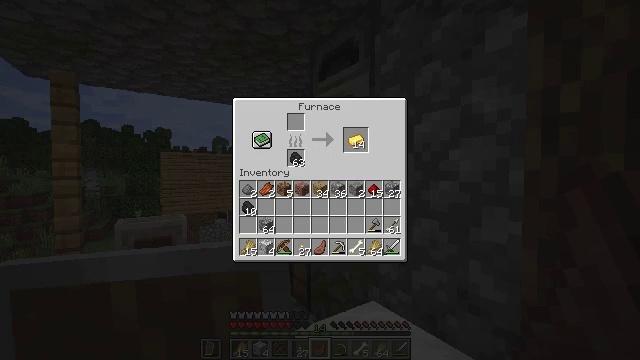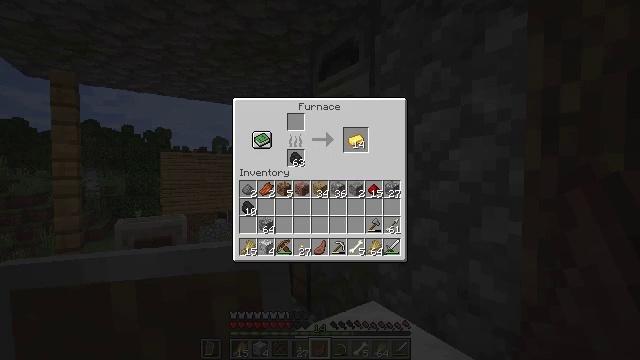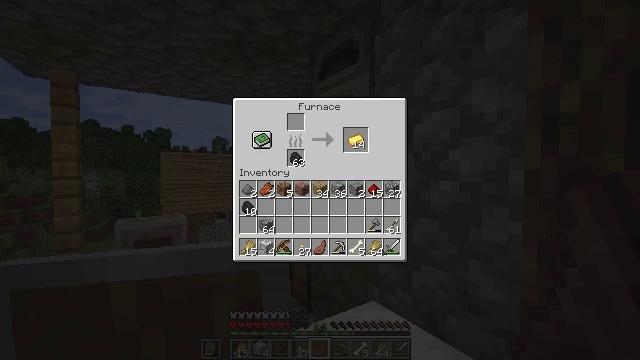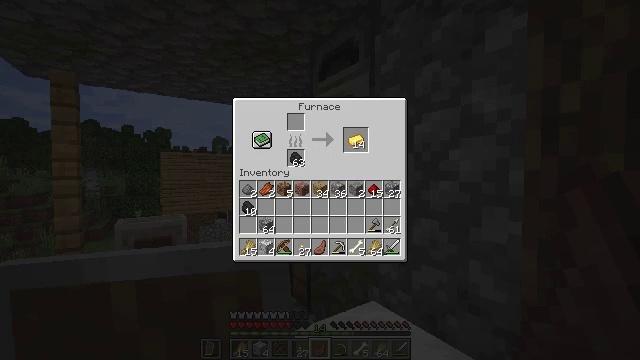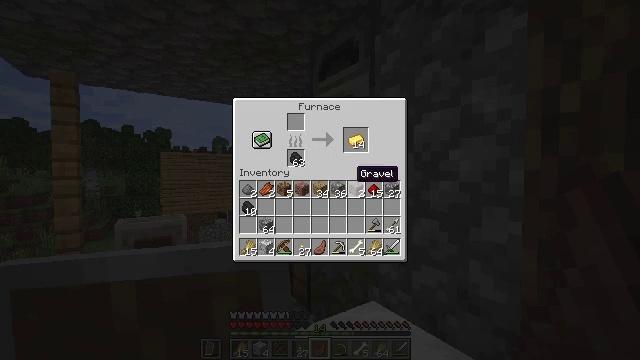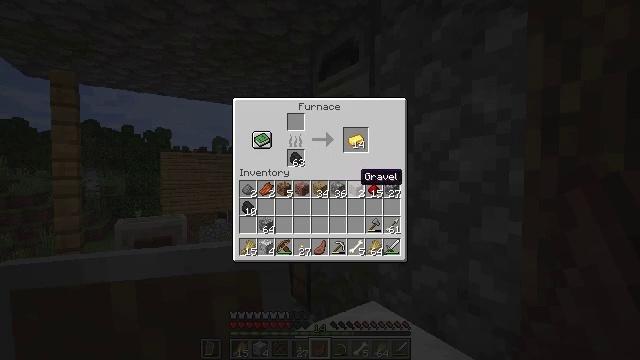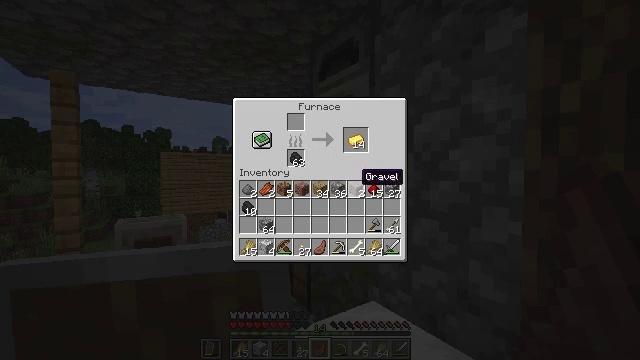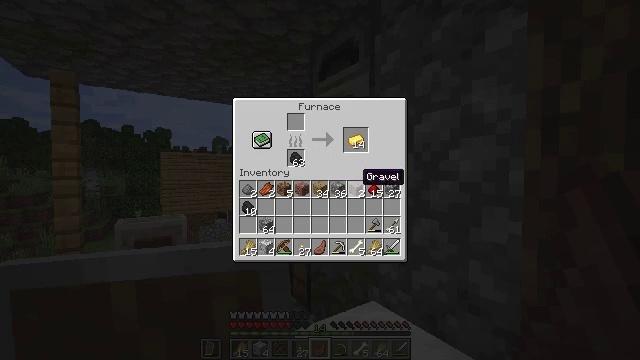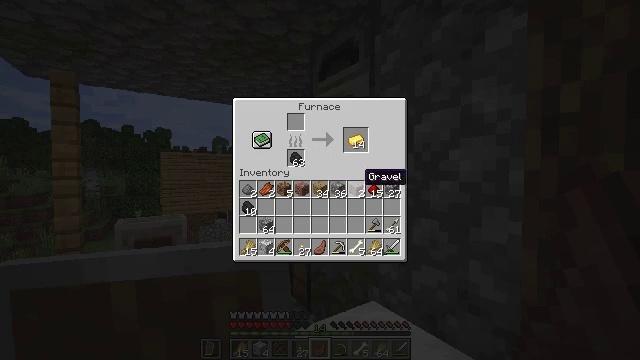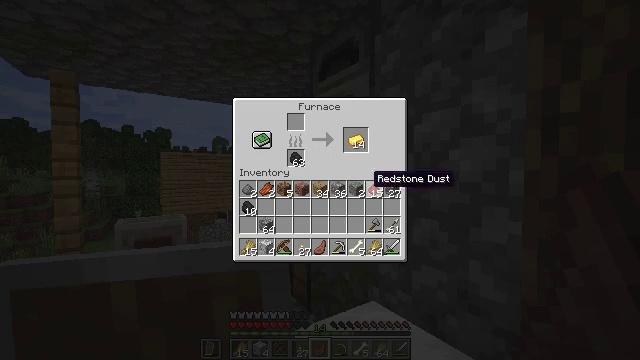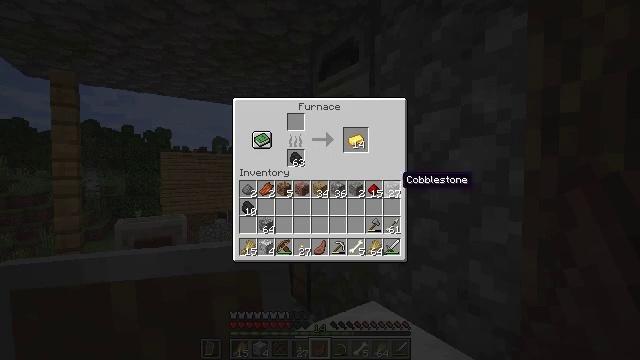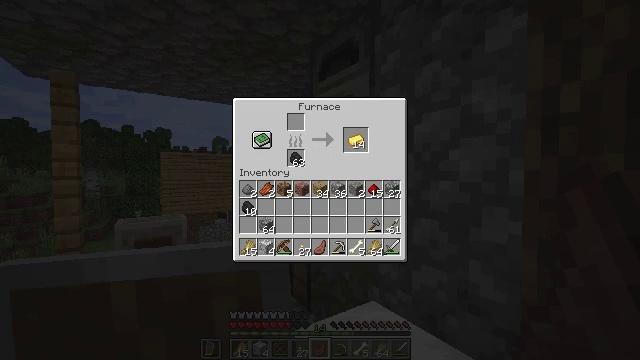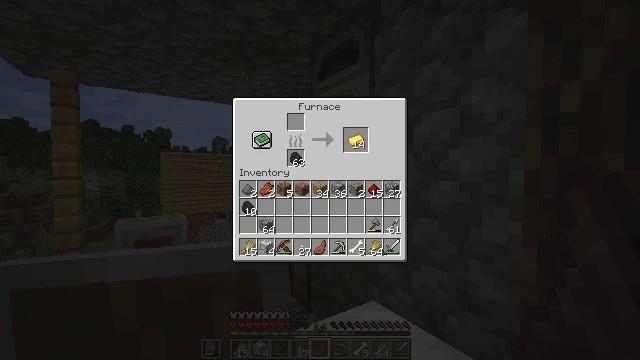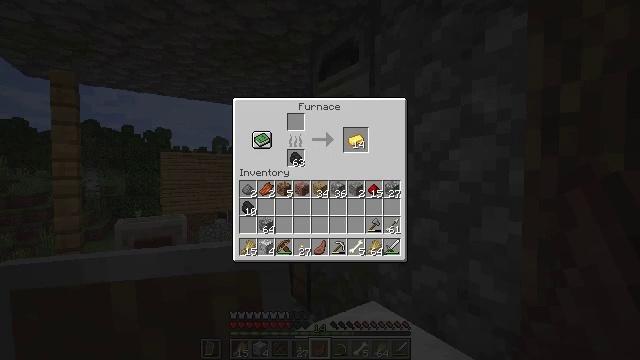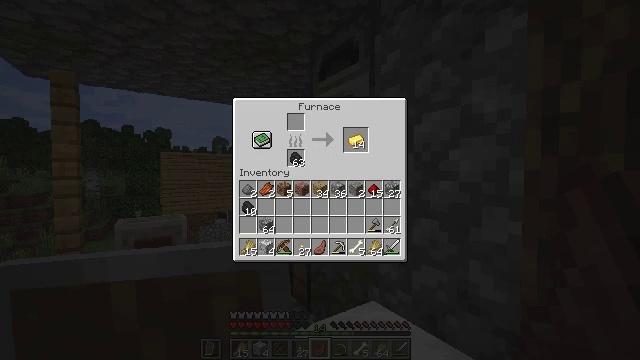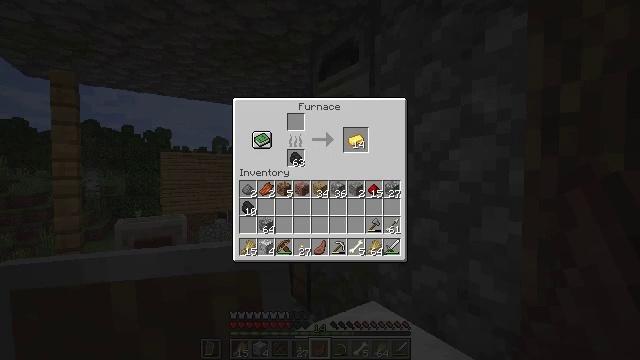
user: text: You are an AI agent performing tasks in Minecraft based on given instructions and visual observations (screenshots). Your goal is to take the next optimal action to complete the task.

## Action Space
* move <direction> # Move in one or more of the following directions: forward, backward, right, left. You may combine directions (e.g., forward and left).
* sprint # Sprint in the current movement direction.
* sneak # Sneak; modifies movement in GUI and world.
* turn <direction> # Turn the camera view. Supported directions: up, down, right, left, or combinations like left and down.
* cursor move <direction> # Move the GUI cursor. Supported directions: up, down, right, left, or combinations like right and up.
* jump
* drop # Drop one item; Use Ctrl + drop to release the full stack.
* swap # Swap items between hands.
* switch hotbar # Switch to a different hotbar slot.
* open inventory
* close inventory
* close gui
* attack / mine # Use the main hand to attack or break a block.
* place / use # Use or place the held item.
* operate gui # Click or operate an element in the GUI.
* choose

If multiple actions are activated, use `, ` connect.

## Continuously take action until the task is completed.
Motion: motion action
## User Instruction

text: Craft a gold ingot.
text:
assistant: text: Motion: no_op
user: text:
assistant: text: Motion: no_op
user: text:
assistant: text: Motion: no_op
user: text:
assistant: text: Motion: turn right
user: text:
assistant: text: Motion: no_op
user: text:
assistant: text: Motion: no_op
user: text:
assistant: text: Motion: no_op
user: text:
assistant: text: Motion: no_op
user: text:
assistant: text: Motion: turn right
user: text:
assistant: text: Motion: turn right
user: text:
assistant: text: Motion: turn right
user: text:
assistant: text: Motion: sneak
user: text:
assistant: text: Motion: sneak
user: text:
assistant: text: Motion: sneak
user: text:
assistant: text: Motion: sneak
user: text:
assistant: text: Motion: sneak, turn left
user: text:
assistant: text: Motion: sneak, turn left
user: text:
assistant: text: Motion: sneak
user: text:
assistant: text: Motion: sneak
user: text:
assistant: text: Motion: sneak
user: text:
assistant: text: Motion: sneak
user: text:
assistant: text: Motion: sneak
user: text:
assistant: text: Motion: sneak
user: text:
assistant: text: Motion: sneak
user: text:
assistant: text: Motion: sneak
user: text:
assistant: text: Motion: sneak
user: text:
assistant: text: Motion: sneak
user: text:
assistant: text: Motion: sneak
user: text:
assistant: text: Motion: sneak
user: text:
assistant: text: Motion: sneak, use / place